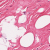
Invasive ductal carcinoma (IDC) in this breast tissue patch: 0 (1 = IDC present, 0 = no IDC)